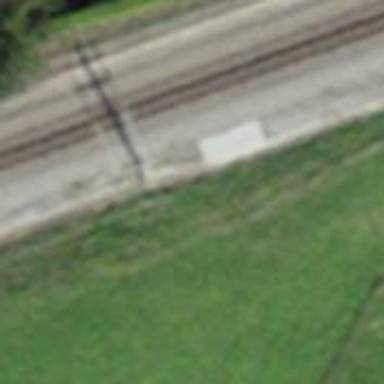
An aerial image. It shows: Catenary mast for power lines.